Aerial crown-view tile of a tropical tree (Barro Colorado Island, Panama), acquired 20250217:
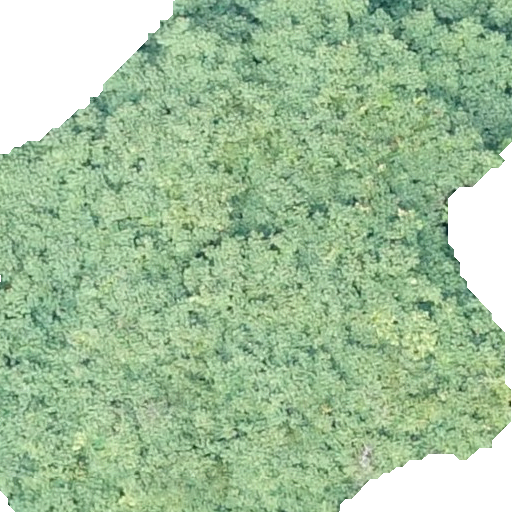
Species: Tachigali panamensis
GBIF accepted scientific name: Tachigali panamensis
Crown area: 398.591 m²